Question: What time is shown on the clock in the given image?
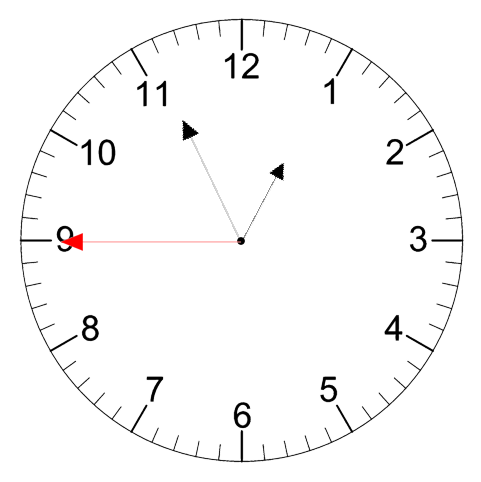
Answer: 12:55:45